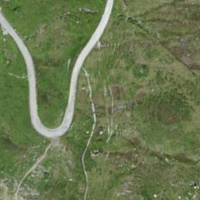
EUNIS habitat code: 26
Species observed at this site:
Parnassia palustris
Dactylorhiza majalis